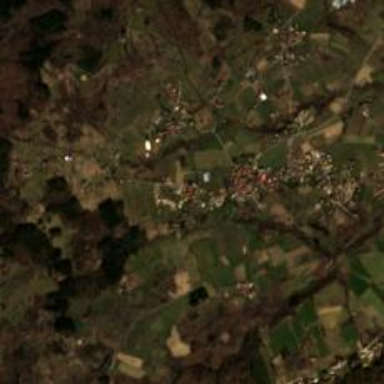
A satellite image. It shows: Small hamlet.